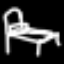
Label: bed